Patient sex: M
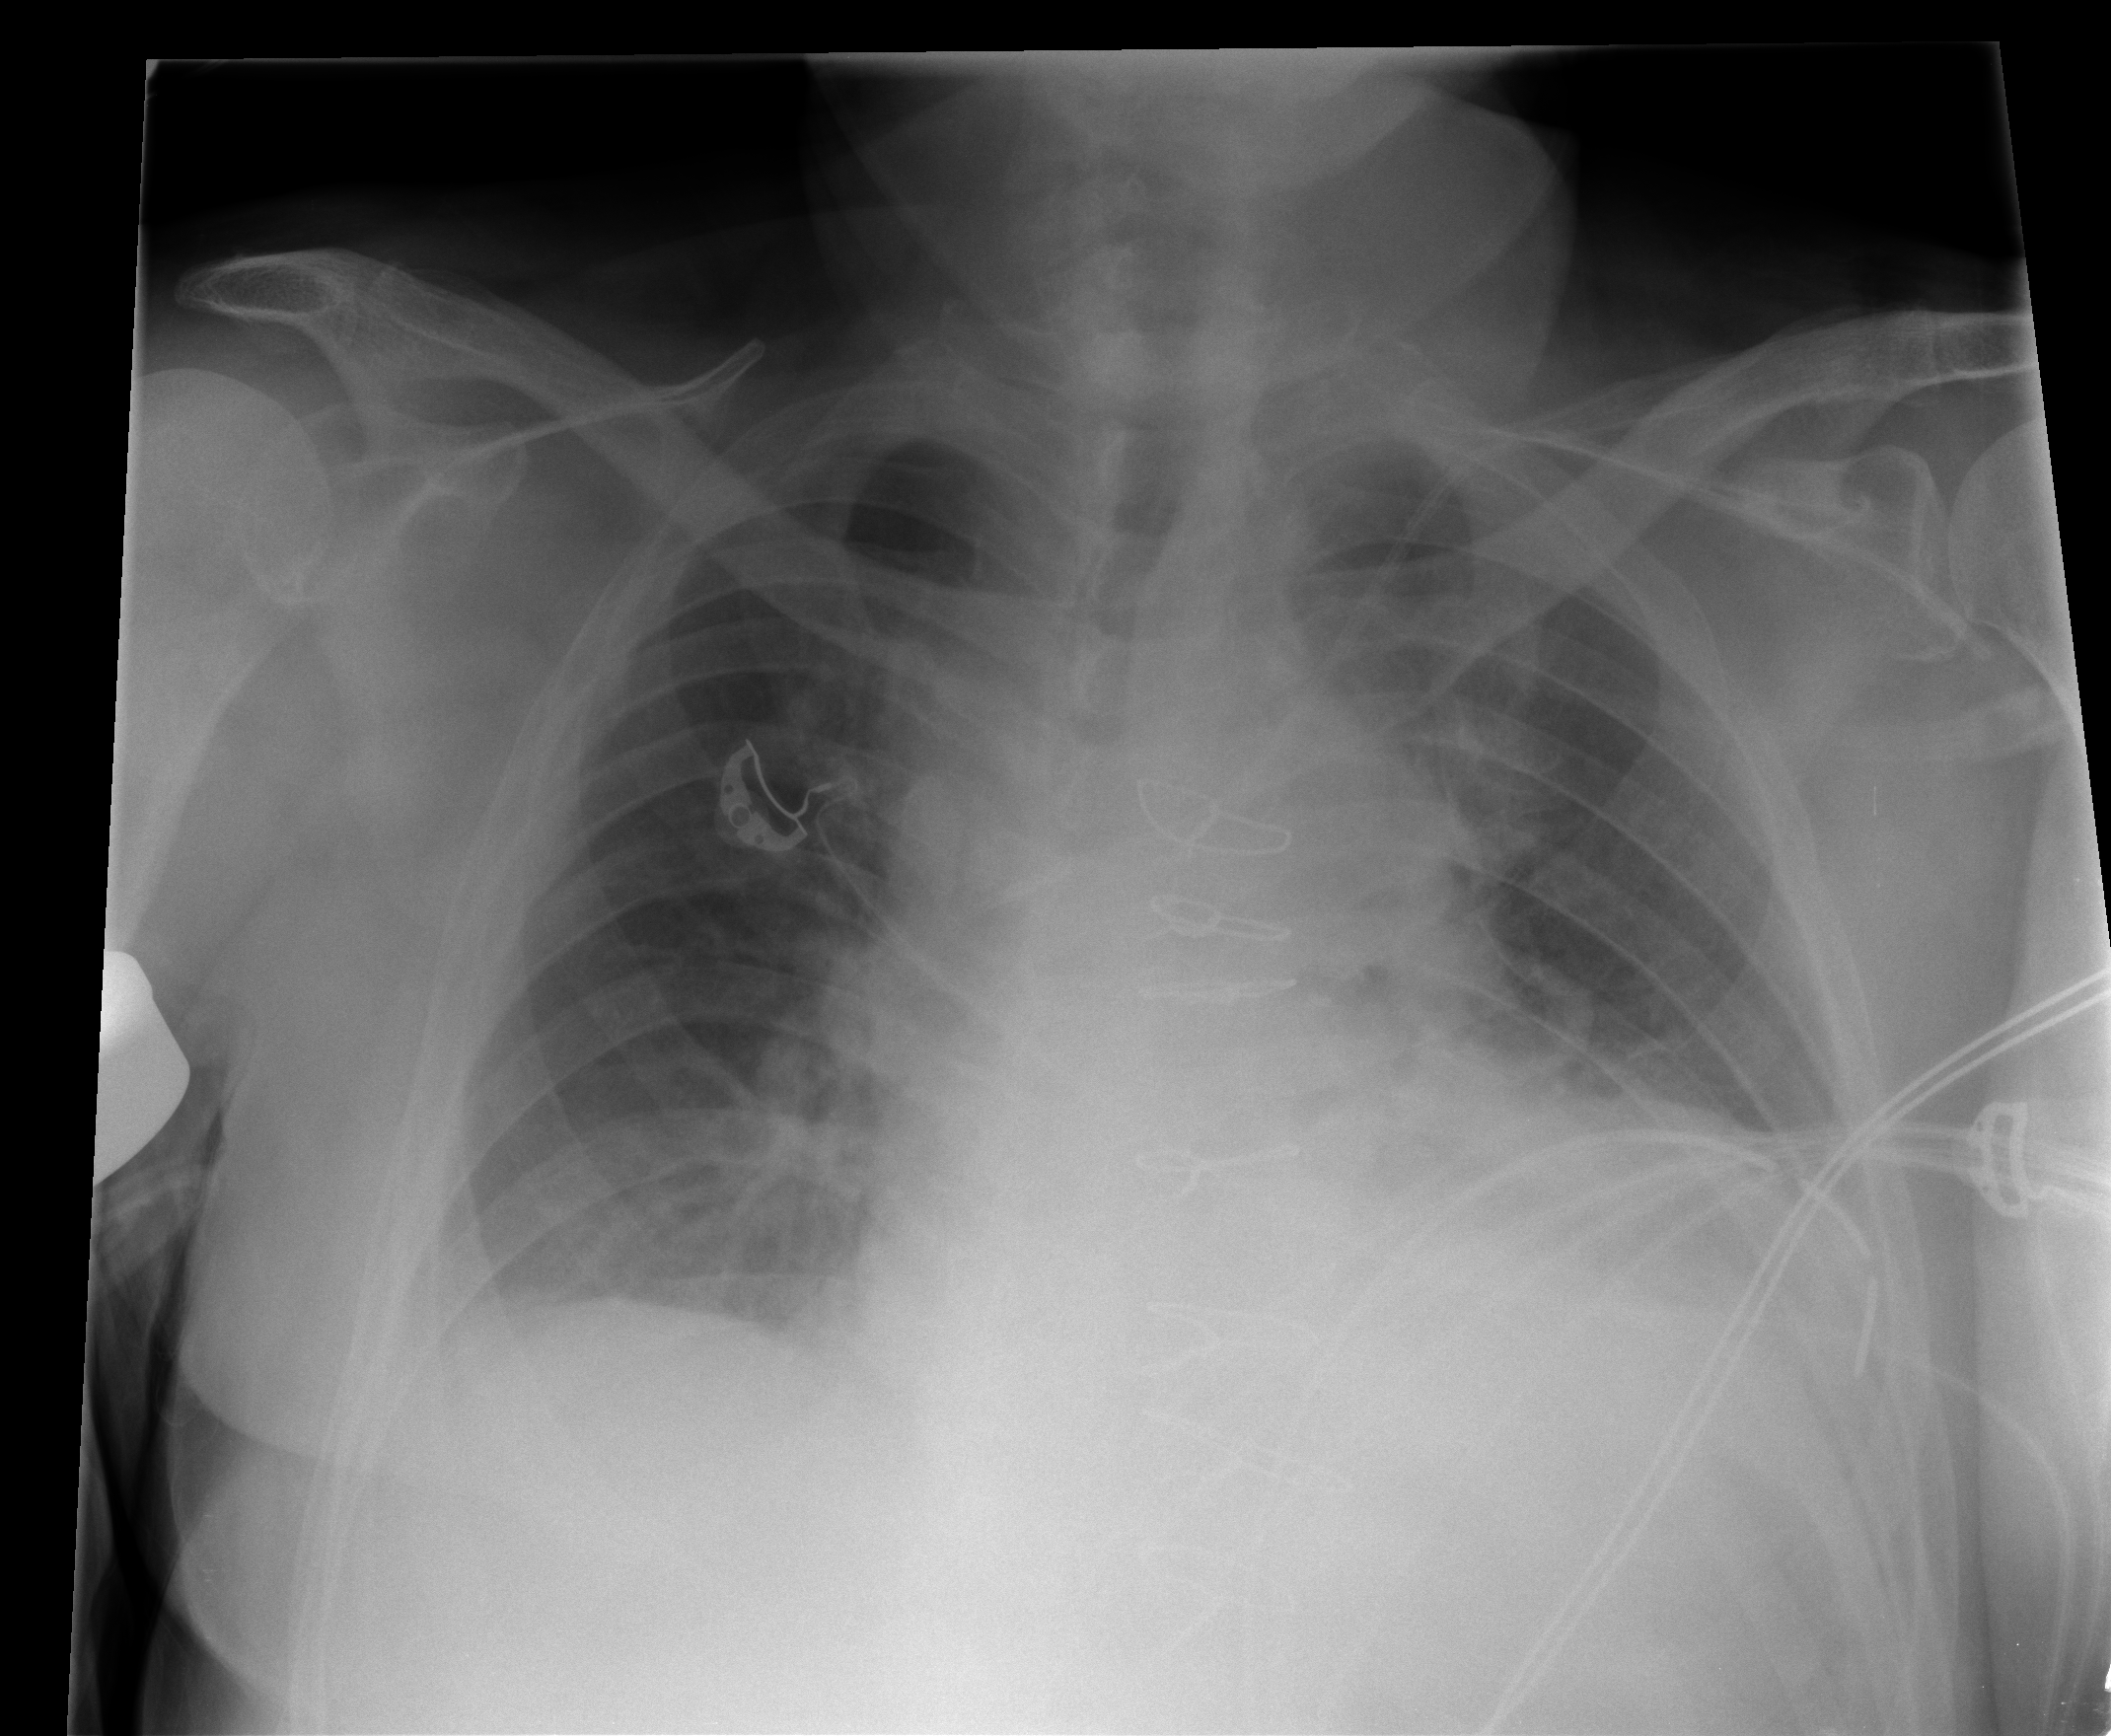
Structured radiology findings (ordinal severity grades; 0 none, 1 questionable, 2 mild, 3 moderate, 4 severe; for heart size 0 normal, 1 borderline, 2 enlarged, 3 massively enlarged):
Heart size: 2
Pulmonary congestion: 2
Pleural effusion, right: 2
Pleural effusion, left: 2
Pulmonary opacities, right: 0
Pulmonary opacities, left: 0
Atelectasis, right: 2
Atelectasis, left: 2